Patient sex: M
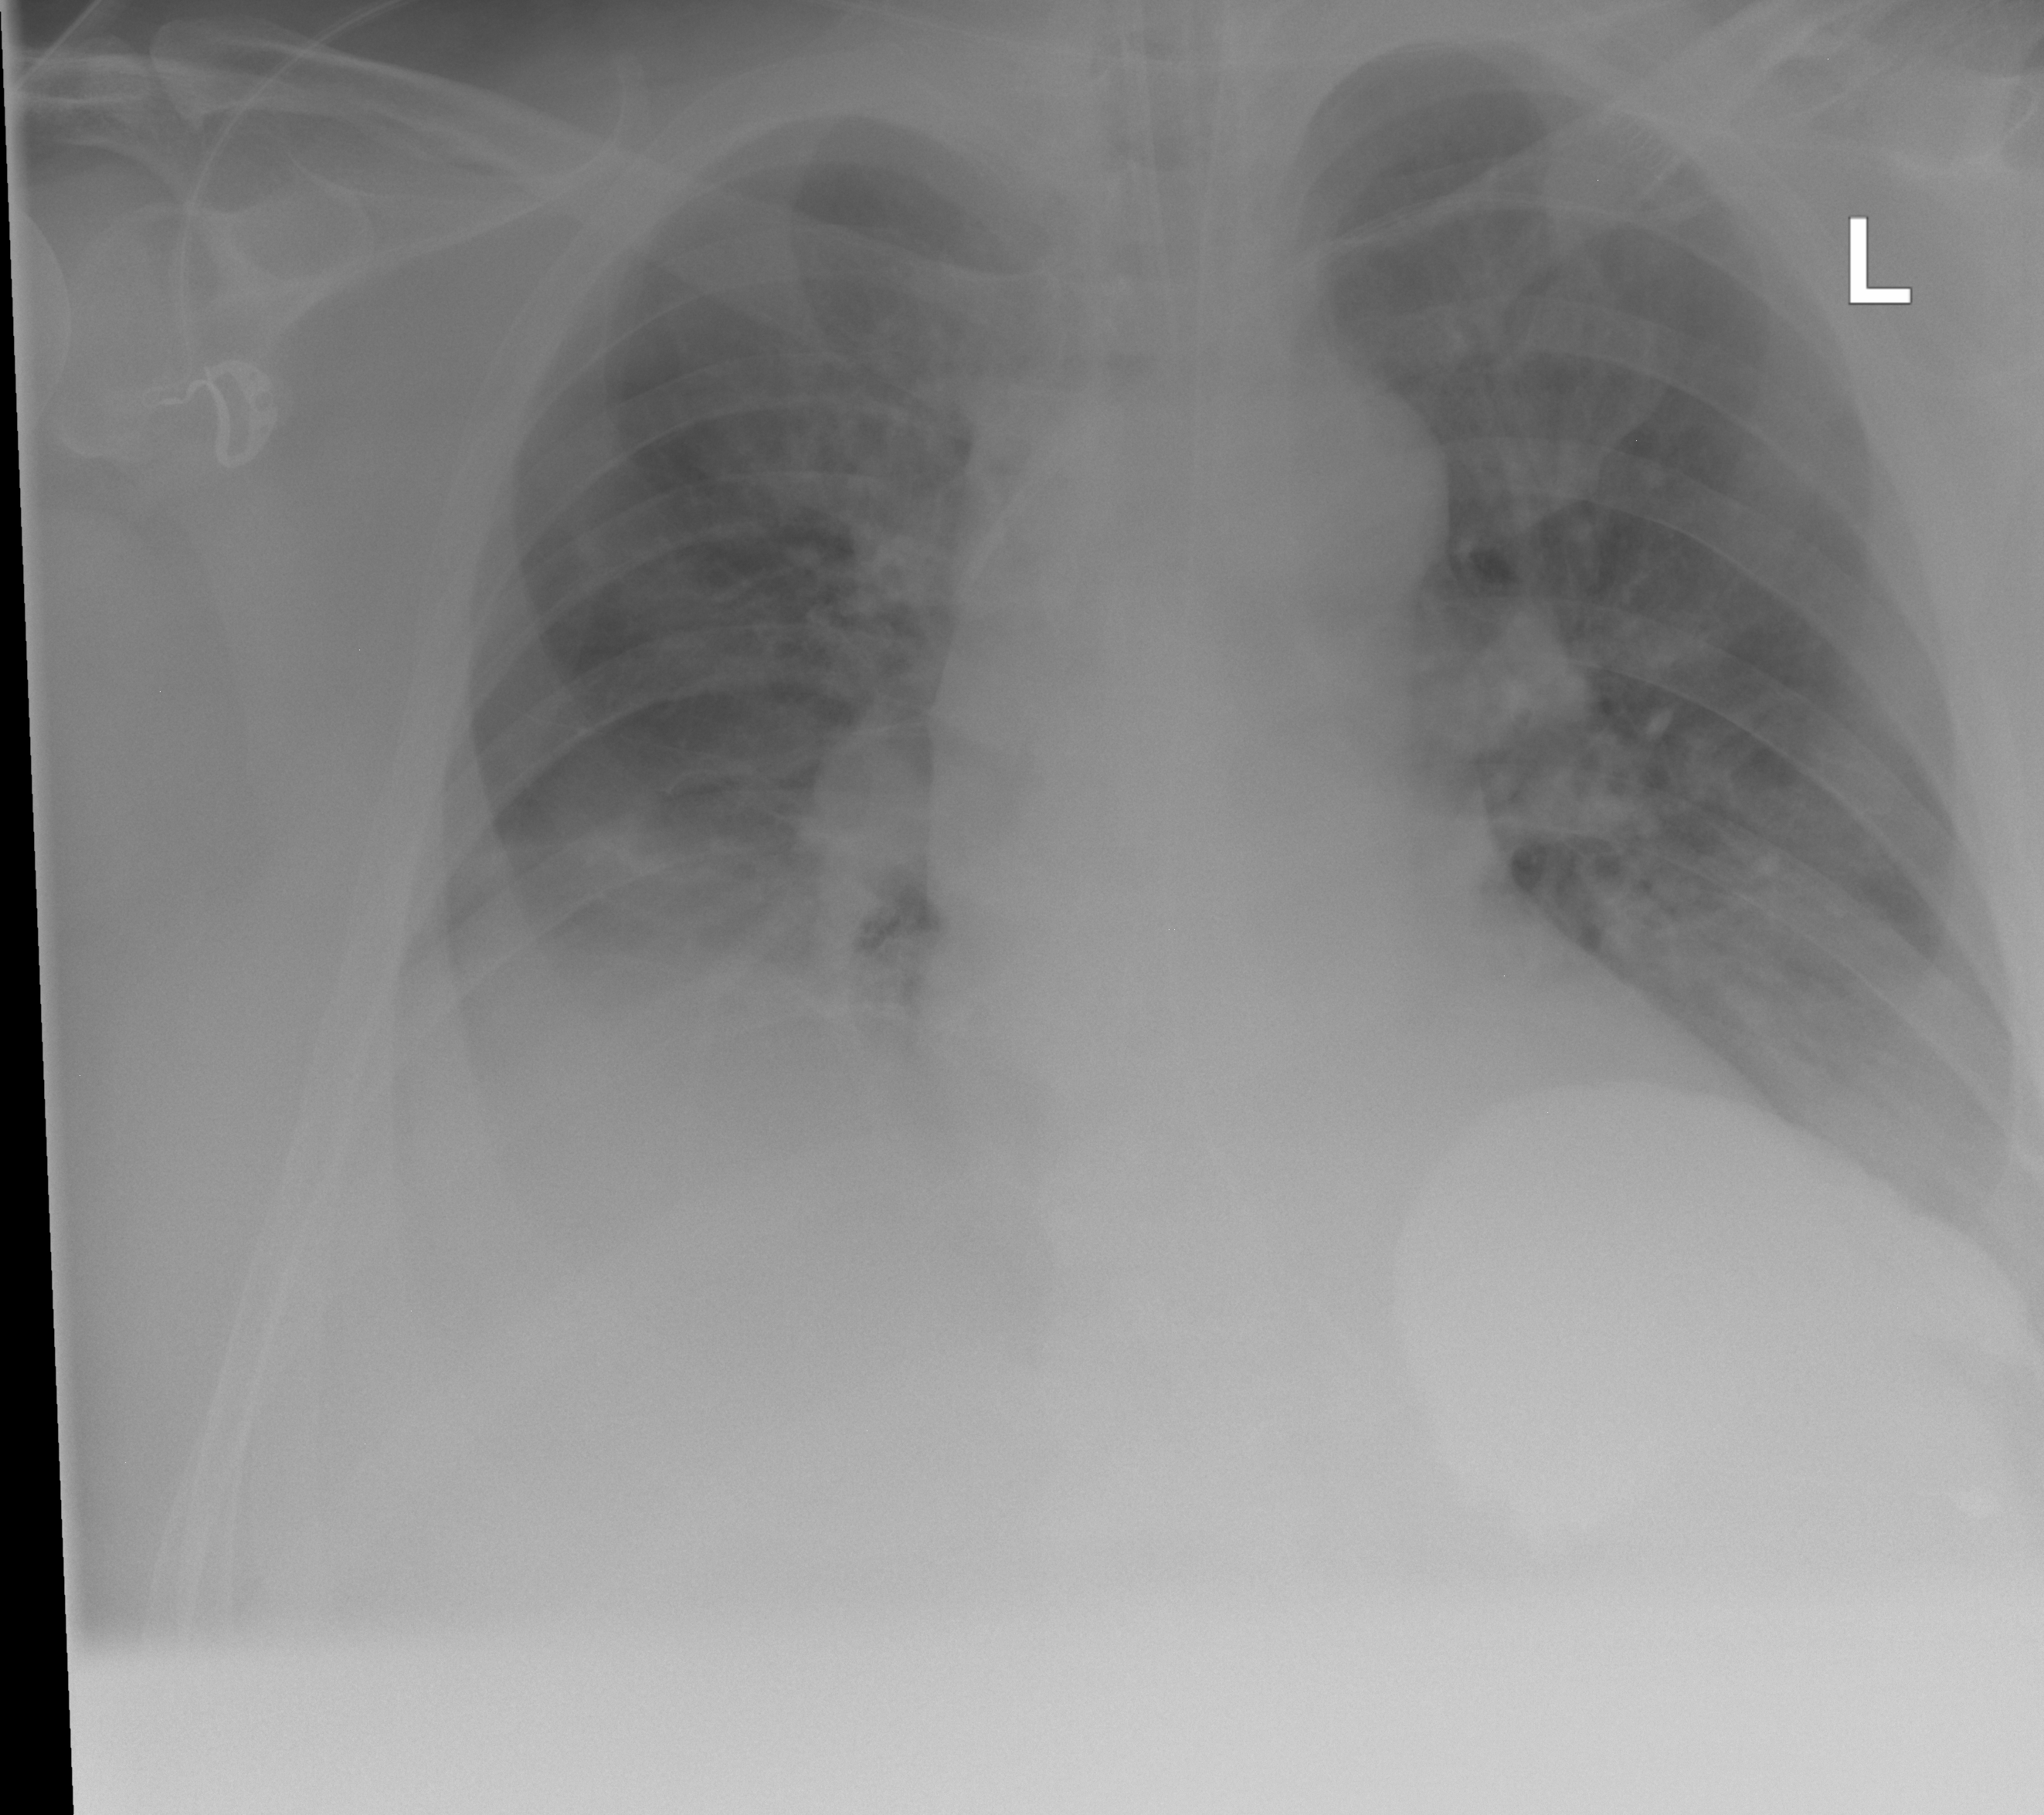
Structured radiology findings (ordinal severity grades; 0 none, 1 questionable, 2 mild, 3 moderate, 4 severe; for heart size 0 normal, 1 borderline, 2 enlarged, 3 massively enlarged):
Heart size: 0
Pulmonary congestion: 2
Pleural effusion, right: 2
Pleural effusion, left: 2
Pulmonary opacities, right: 2
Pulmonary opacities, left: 2
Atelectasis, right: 0
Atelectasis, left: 0